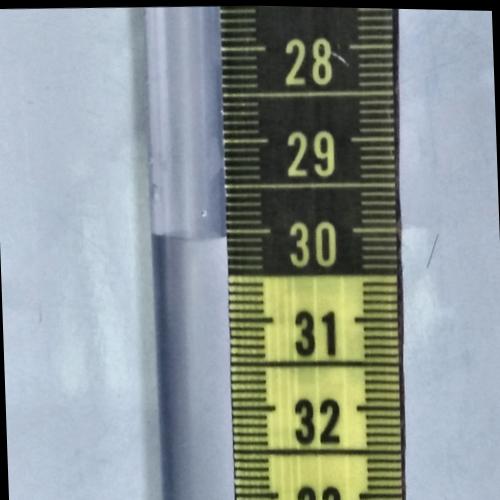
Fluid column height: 30.1 cm